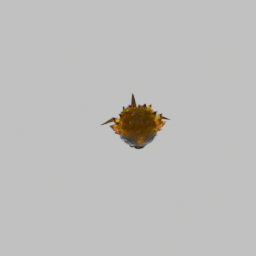
Label: animals